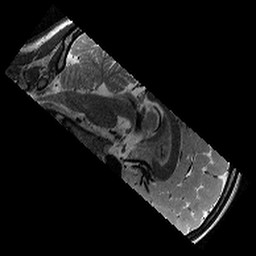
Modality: T2w
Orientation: sagittal
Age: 10
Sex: male
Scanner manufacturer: siemens
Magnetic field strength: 3 T
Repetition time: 9.23 s
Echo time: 0.067 s